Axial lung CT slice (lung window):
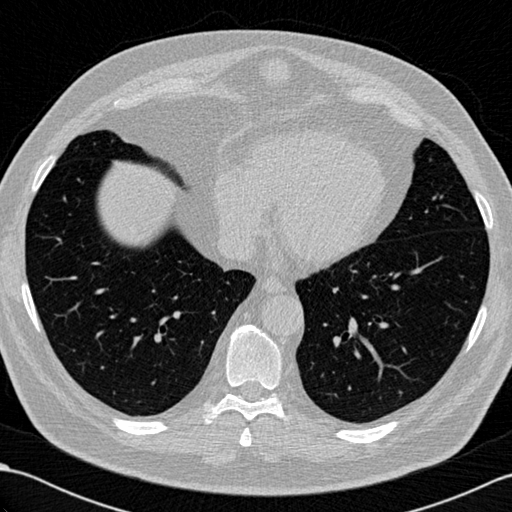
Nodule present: no